Question: I have a complicated problem and it involves an understanding of Maths I'm not confident with.
Some slight context may help. I'm building a 3D train simulator for children and it will run in the browser using WebGL. I'm trying to create a network of points to place the track assets (see image) and provide reference for the train to move along.
To help explain my problem I have created a visual representation as I am a designer who can script and not really a programmer or a mathematician:

Basically, I have 3 shapes (Figs. A, B & C) and although they have width, can be represented as a straight line for A and curves (B & C). Curves B & C are derived (bend modified) from A so are all the same length (l) which is 112. The curves (B & C) each have a radius (r) of 285.5 and the (a) angle they were bent at was 22.5deg.
Each shape (A, B & C) has a registration point (start point) illustrated by the centre of the green boxes attached to each of them.
What I am trying to do is create a network of "track" starting at 0, 0 (using standard Cartesian coordinates).
My problem is where to place the next element after a curve. If it were straight track then there is no problem as I can use the length as a constant offset along the y axis but that would be boring so I need to add curves.
Fig. D. demonstrates an example of a possible track layout but please understand that I am not looking for a static answer (based on where everything is positioned in the image), I need a formula that can be applied no matter how I configure the track.
Using Fig. D. I tried to work out where to place the second curved element after the first one. I used the formula for plotting a point of the circumference of a circle given its centre coordinates and radius (Fig. E.).
I had point 1 as that was simply a case of setting the length (y position) of the straight line. I could easily work out the centre of the circle because that's just the offset y position, the offset of the radius (r) (x position) and the angle (a) which is always 22.5deg (which, incidentally, was converted to Radians as per formula requirements).
After passing the values through the formula I didn't get the correct result because the formula assumed I was working anti-clockwise starting at 3 o'clock so I had to deduct 180 from (a) and convert that to Radians to get the expected result.
That did work and if I wanted to create a 180deg track curve I could use the same centre point and simply deducted 22.5deg from the angle each time. Great. But I want a more dynamic track layout like in Figs. D & E.
So, how would I go about working point 5 in Fig. E. because that represents the centre point for that curve segment? I simply have no idea.
Also, as a bonus question, is this the correct way to be doing this or am I over-complicating things?
This problem is the only issue stopping me from building my game and, as you can appreciate, it is a bit of a biggie so I thank anyone for their contribution in advance.
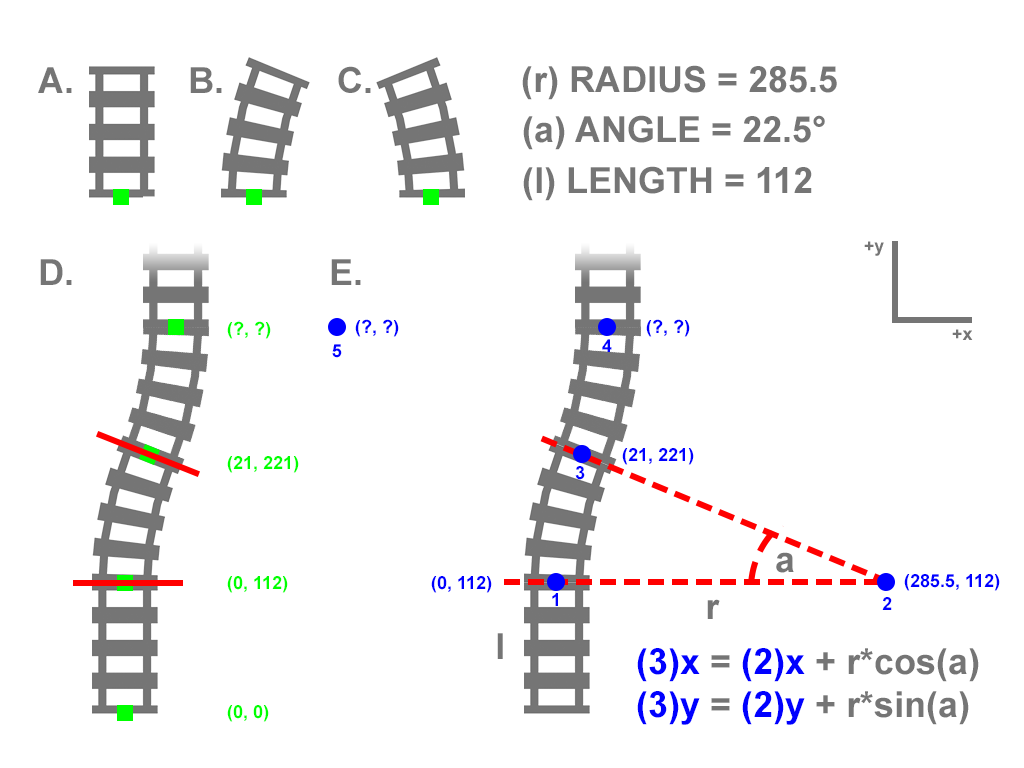
Answer: As you build up the track, the position of the next piece of track to be placed needs to be relative to location and direction of the current end of the track.
I would store an ('x','y') position and an angle 'a' to indicate the current point (with 'x','y' starting at 0, and 'a' starting at pi/2 radians, which corresponds to straight up in the "anticlockwise from 3-o'clock" system).
Then construct
'''
fx = cos(a);
fy = sin(a);
lx = -sin(a);
ly = cos(a);
'''
which correspond to the x and y components of 'forward' and 'left' vectors relative to the direction we are currently facing. If we wanted to move our position one unit forward, we would increment (x,y) by (fx, fy).
In your case, the rule for placing a straight section of track is then:
'''
x=x+112*fx
y=y+112*fy
'''
The rule for placing a curve is slightly more complex. For a curve turning right, we need to move forward 112*sin(22.5deg), then side-step right 112*(1-cos(22.5deg), then turn clockwise by 22.5deg. In code,
'''
x=x+285.206*sin(22.5*pi/180)*fx // Move forward
y=y+285.206*sin(22.5*pi/180)*fy
x=x+285.206*(1-cos(22.5*pi/180))*(-lx) // Side-step right
y=y+285.206*(1-cos(22.5*pi/180))*(-ly)
a=a-22.5*pi/180 // Turn to face new direction
'''
Turning left is just like turning right, but with a negative angle.
To place the subsequent pieces, just run this procedure again, calculating 'fx','fy', 'lx' and 'ly' with the now-updated value of 'a', and then incrementing 'x' and 'y' depending on what type of track piece is next.
There is one other point that you might consider; in my experience, building tracks which form closed loops with these sort of pieces usually works if you stick to making 90deg turns or rather symmetric layouts. However, it's quite easy to make tracks which don't quite join up, and it's not obvious to see how they should be modified to allow them to join. Something to bear in mind perhaps if your program allows children to design their own layouts.